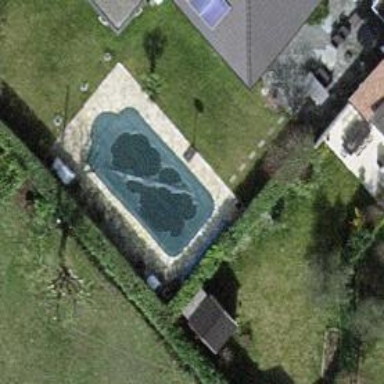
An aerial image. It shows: Swimming pool located in leisure land.